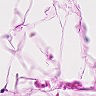
Metastatic tissue present: no